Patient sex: M
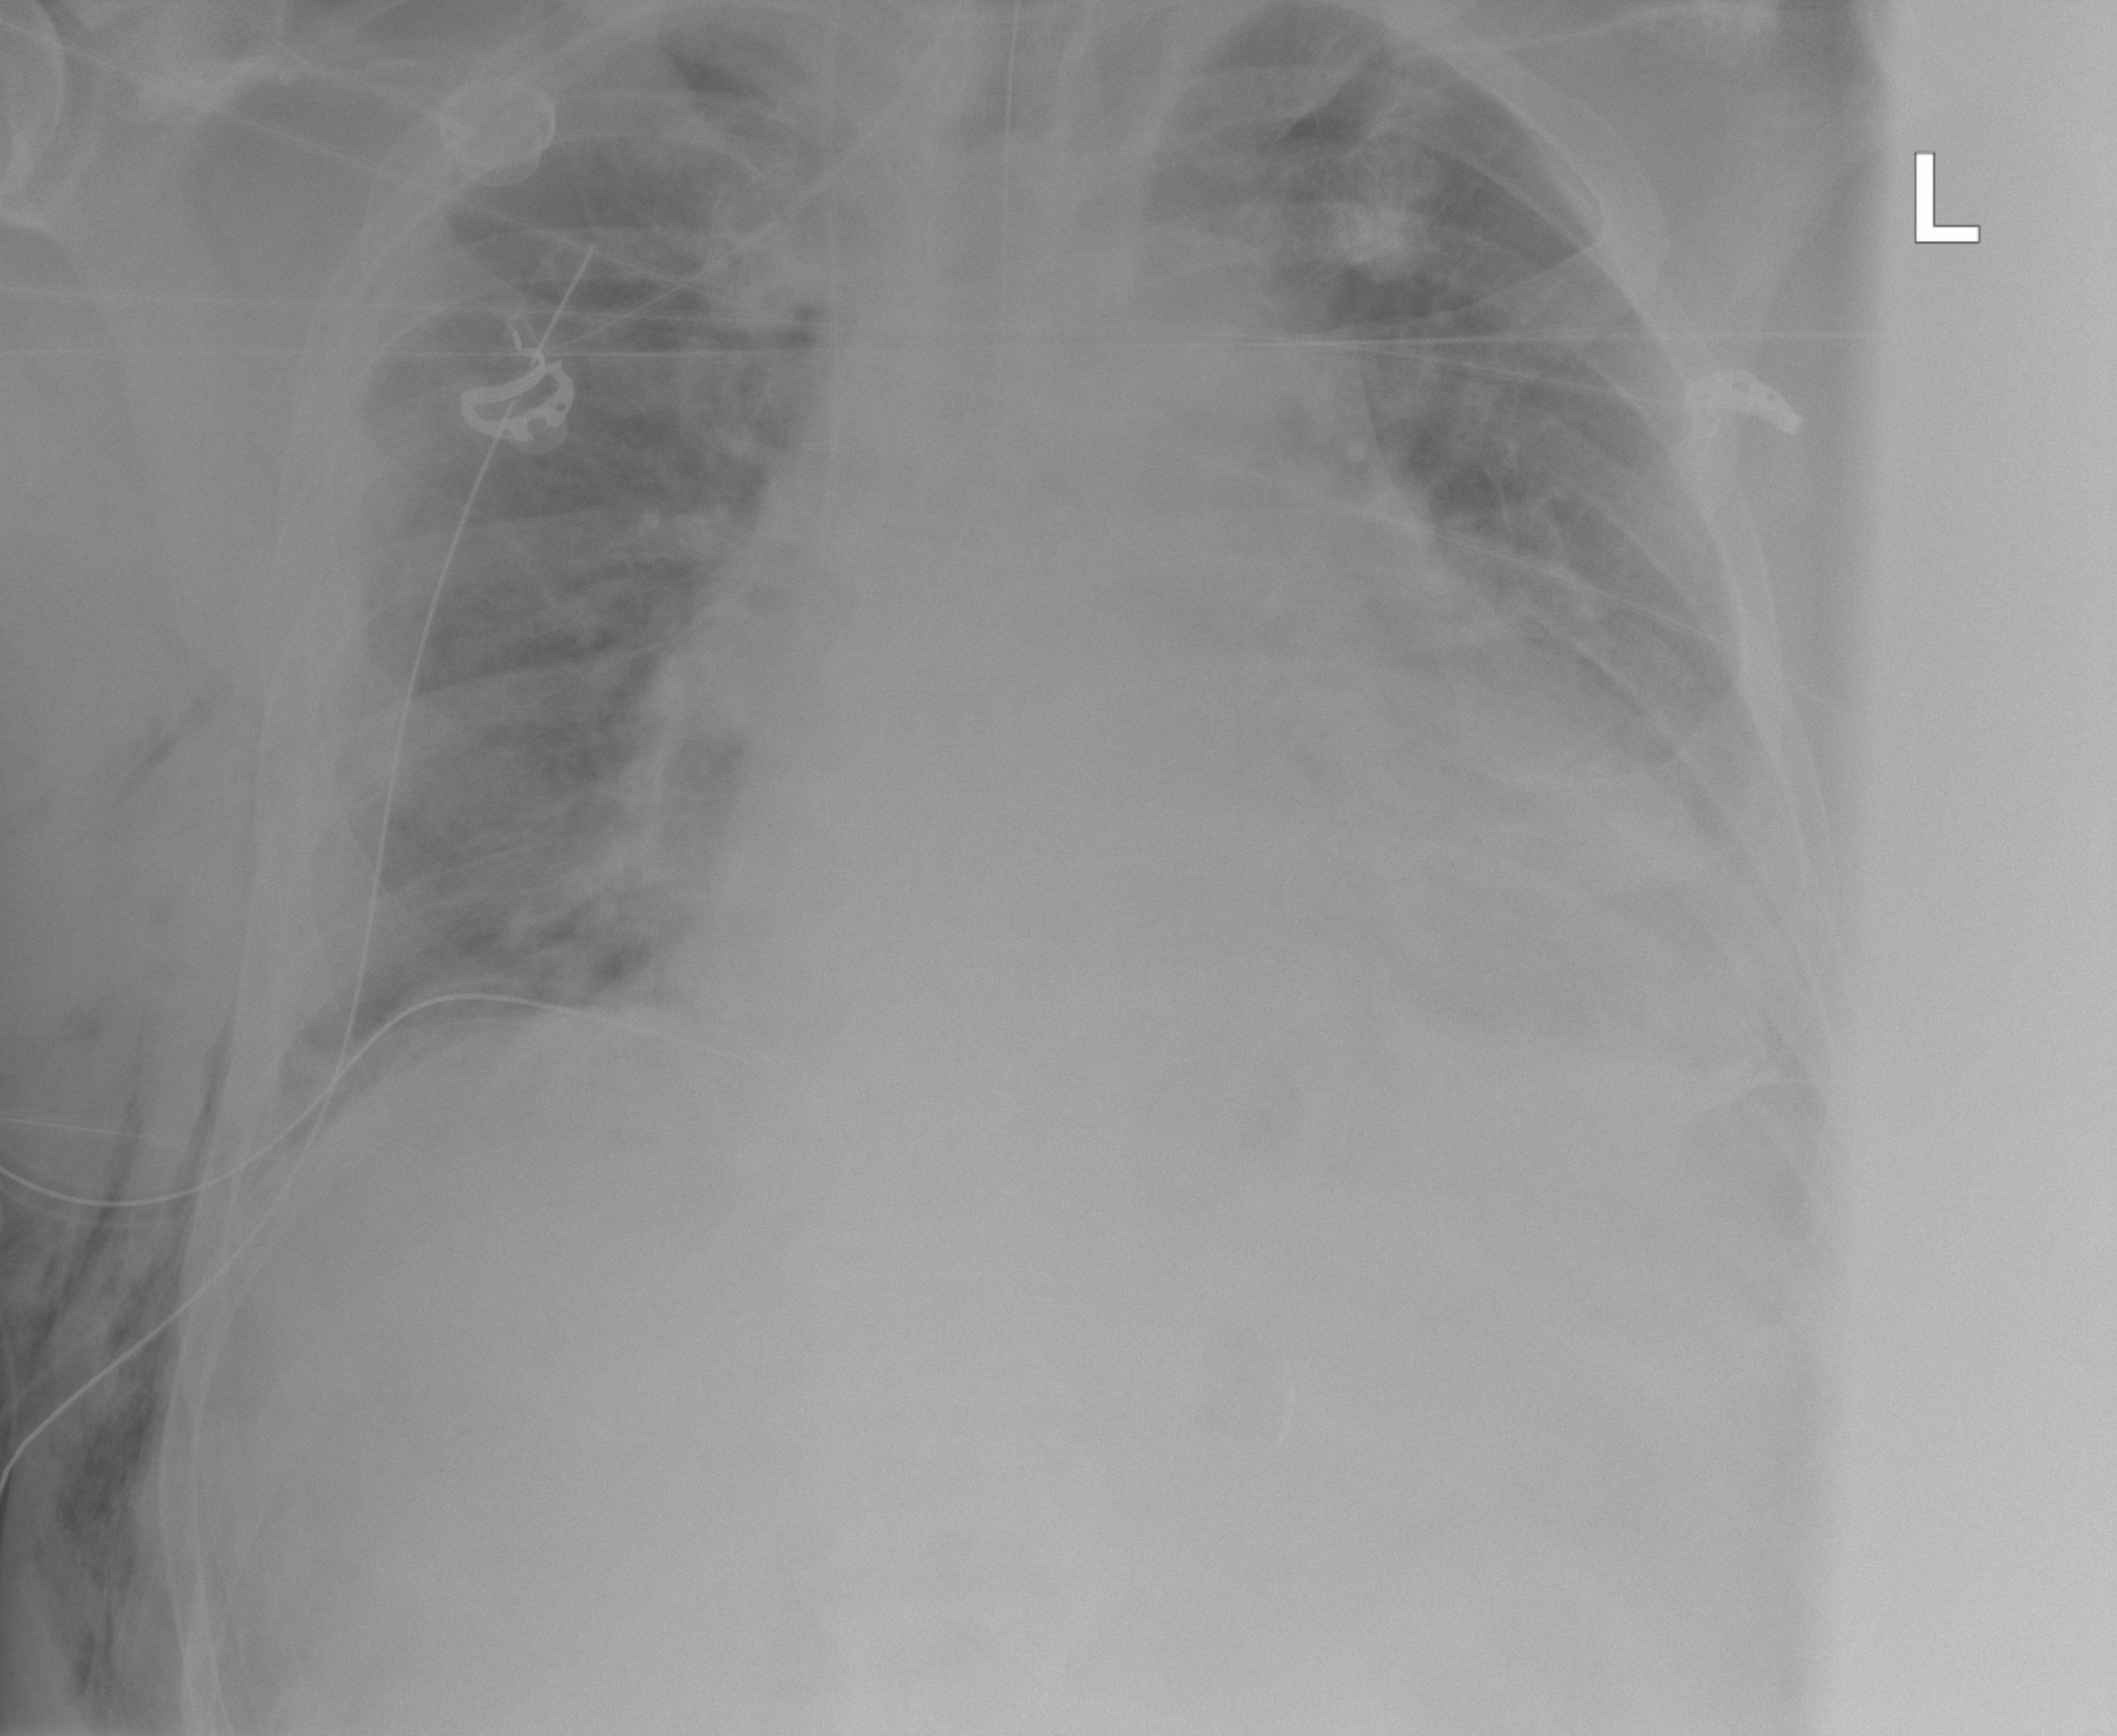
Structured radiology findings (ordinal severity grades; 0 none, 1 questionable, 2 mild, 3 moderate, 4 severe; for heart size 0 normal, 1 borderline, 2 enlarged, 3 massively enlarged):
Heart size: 3
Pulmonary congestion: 2
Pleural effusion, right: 0
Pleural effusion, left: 2
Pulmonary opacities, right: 0
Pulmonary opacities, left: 2
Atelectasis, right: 0
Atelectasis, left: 2